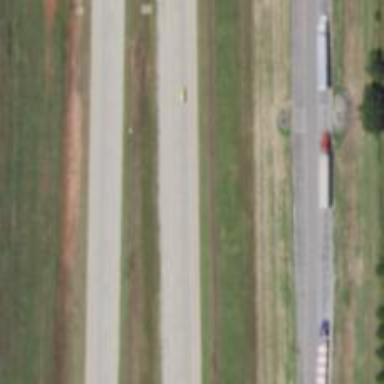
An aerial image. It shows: Rest area on the road.